Question: I would like to create a layout similar to this image:

I can create this with static values (px) in css but I would like to know if its possible to create this layout with a max/min width height? So it would grow and shrink.
Thanks for your help!
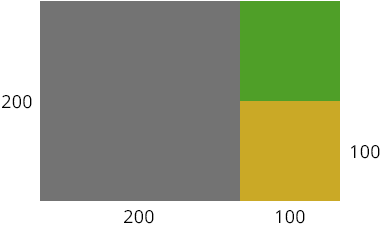
Answer: Use media queries
'''
/* Smartphones (portrait and landscape) ----------- */
@media only screen
and (min-device-width : 320px)
and (max-device-width : 480px) {
/* Styles */
}
/* Smartphones (landscape) ----------- */
@media only screen
and (min-width : 321px) {
/* Styles */
}
/* Smartphones (portrait) ----------- */
@media only screen
and (max-width : 320px) {
/* Styles */
}
/* iPads (portrait and landscape) ----------- */
@media only screen
and (min-device-width : 768px)
and (max-device-width : 1024px) {
/* Styles */
}
/* iPads (landscape) ----------- */
@media only screen
and (min-device-width : 768px)
and (max-device-width : 1024px)
and (orientation : landscape) {
/* Styles */
}
/* iPads (portrait) ----------- */
@media only screen
and (min-device-width : 768px)
and (max-device-width : 1024px)
and (orientation : portrait) {
/* Styles */
}
/* Desktops and laptops ----------- */
@media only screen
and (min-width : 1224px) {
/* Styles */
}
/* Large screens ----------- */
@media only screen
and (min-width : 1824px) {
/* Styles */
}
/* iPhone 4 ----------- */
@media
only screen and (-webkit-min-device-pixel-ratio : 1.5),
only screen and (min-device-pixel-ratio : 1.5) {
/* Styles */
}
'''